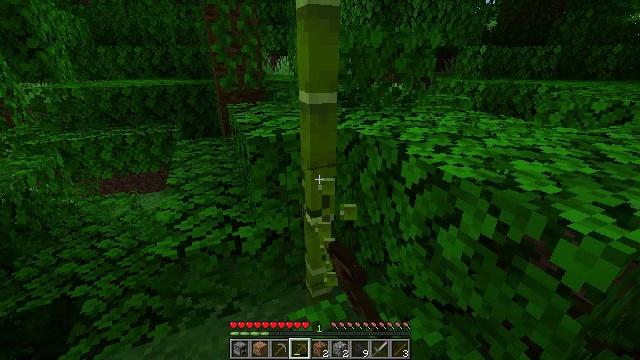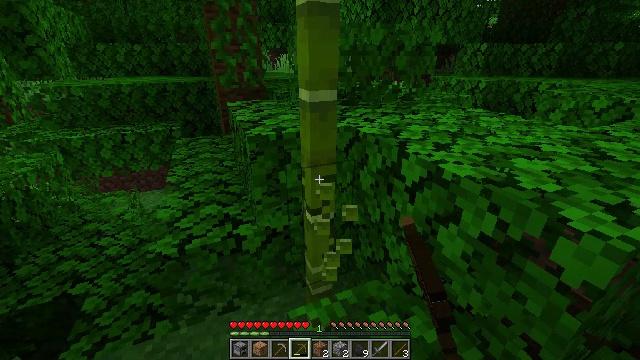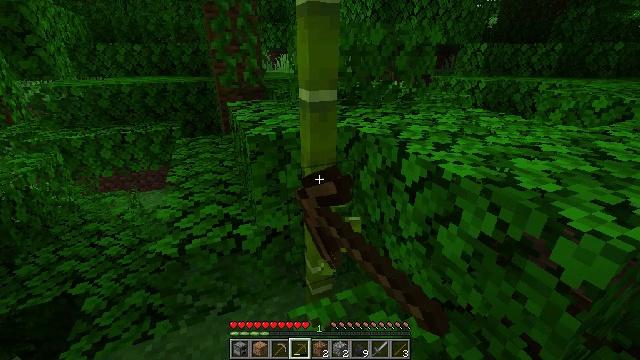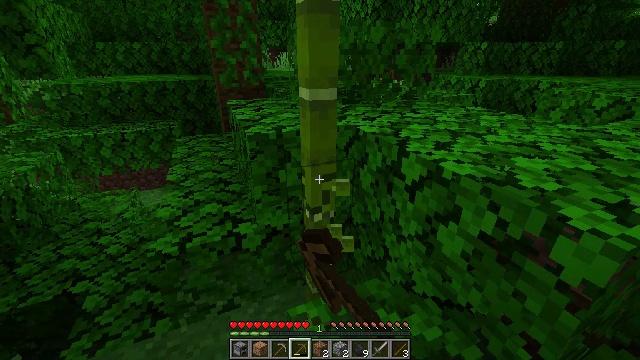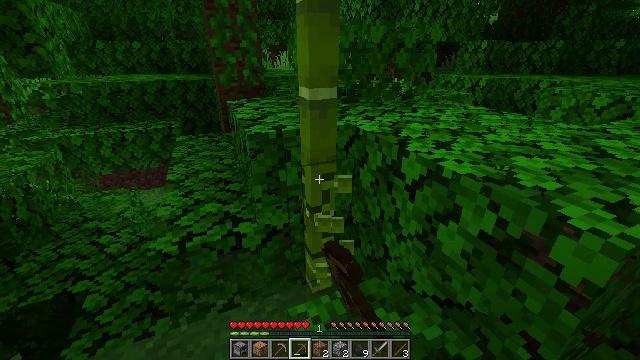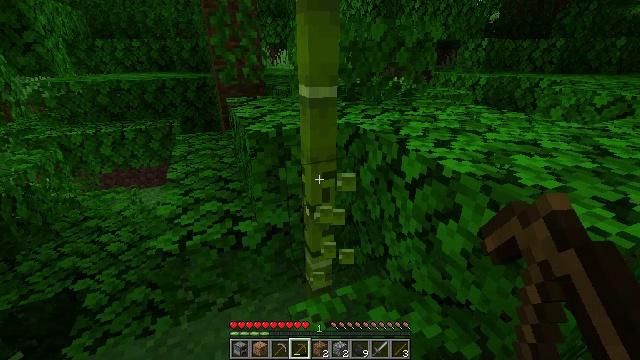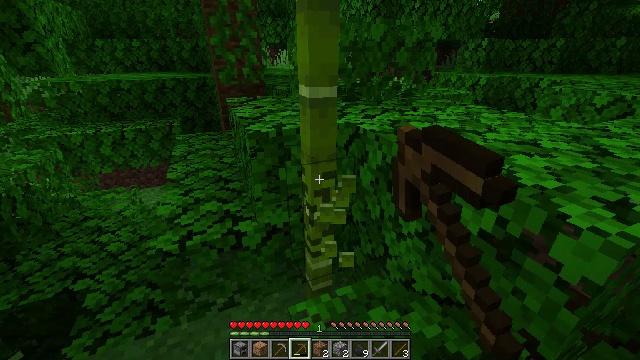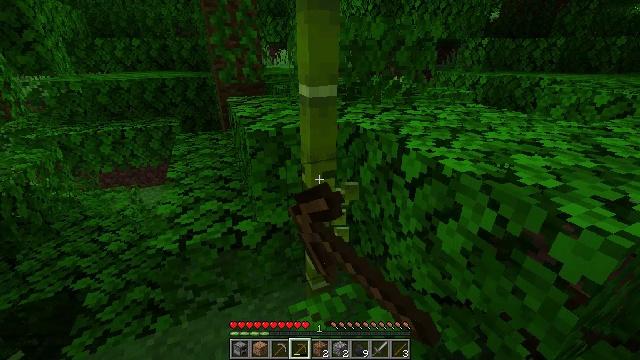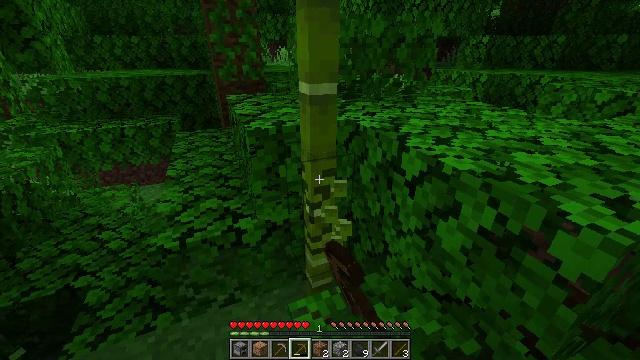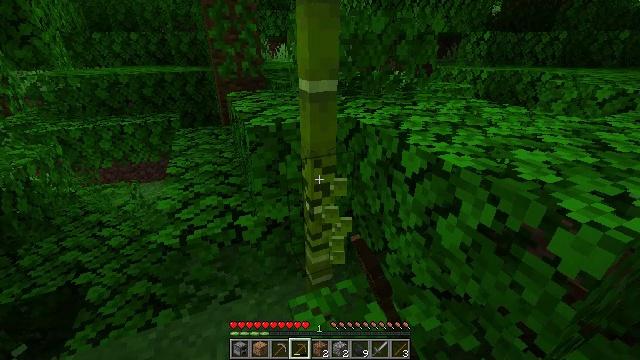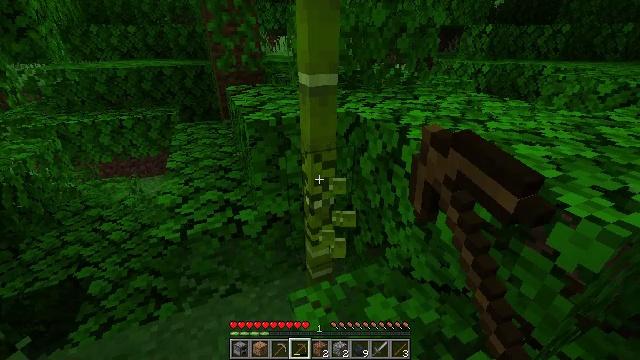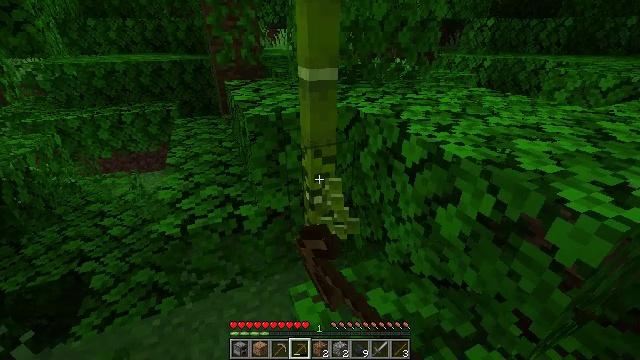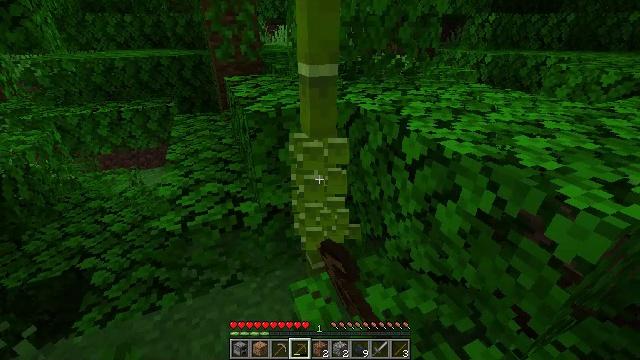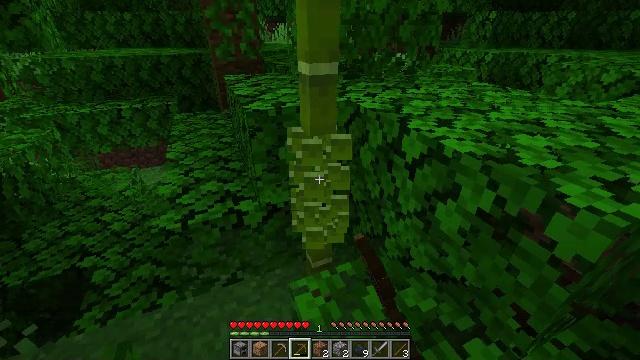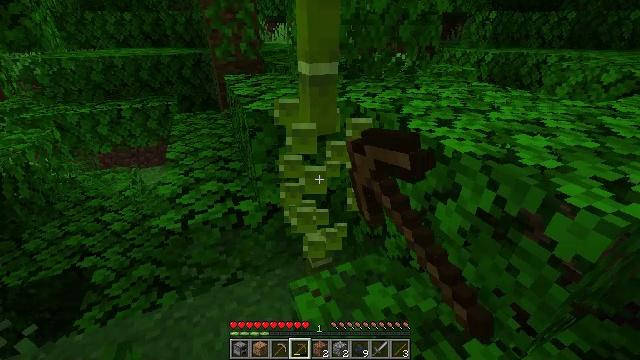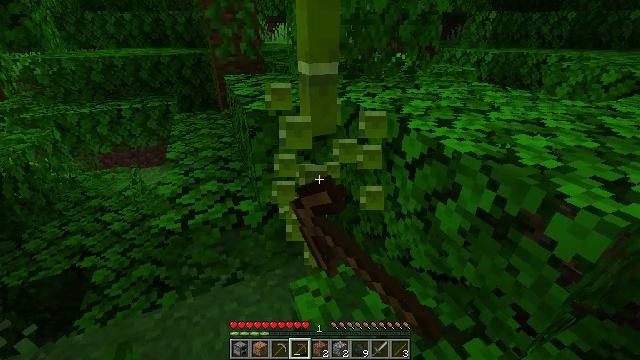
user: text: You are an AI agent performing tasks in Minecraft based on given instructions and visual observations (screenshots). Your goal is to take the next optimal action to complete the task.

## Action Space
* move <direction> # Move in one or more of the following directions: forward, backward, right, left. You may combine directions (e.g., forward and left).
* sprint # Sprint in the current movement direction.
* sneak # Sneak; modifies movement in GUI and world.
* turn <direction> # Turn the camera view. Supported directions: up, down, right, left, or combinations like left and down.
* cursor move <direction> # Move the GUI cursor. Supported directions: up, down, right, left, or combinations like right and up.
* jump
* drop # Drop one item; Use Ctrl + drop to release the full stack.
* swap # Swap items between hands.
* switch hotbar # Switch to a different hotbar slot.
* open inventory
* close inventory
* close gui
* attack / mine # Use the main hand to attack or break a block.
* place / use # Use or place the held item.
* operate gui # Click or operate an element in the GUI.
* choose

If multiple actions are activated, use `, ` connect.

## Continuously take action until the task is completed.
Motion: motion action
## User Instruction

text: Collect bamboo for crafting.
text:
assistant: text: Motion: attack / mine
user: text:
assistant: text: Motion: attack / mine
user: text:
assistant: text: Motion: attack / mine
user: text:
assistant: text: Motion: attack / mine
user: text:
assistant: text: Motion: attack / mine
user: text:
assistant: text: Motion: attack / mine
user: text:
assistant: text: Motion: attack / mine
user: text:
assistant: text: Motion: attack / mine
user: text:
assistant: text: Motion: attack / mine
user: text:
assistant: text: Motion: turn down, attack / mine
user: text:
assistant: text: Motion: turn down, attack / mine
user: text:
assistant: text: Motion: attack / mine
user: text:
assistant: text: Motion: attack / mine
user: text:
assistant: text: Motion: attack / mine
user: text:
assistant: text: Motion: attack / mine
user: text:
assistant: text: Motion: attack / mine
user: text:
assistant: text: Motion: attack / mine
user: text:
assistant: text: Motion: attack / mine